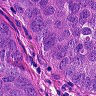
Metastatic tissue present: yes